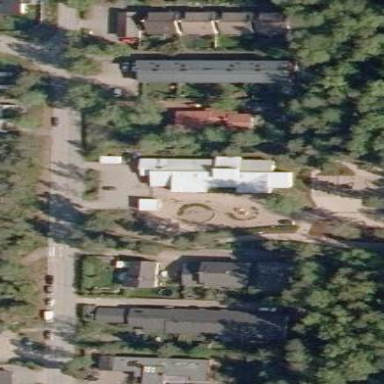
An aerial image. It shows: Kindergarten.